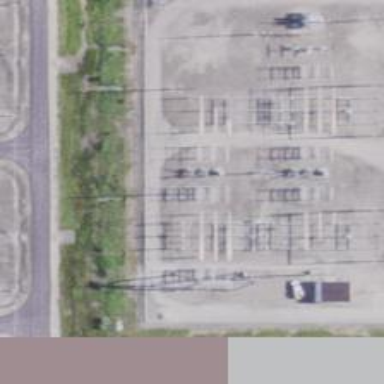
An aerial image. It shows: Switch used for power control.